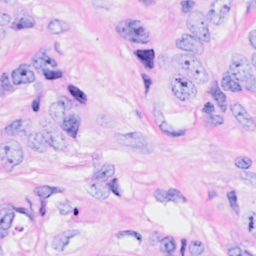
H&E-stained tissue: Breast